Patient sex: F
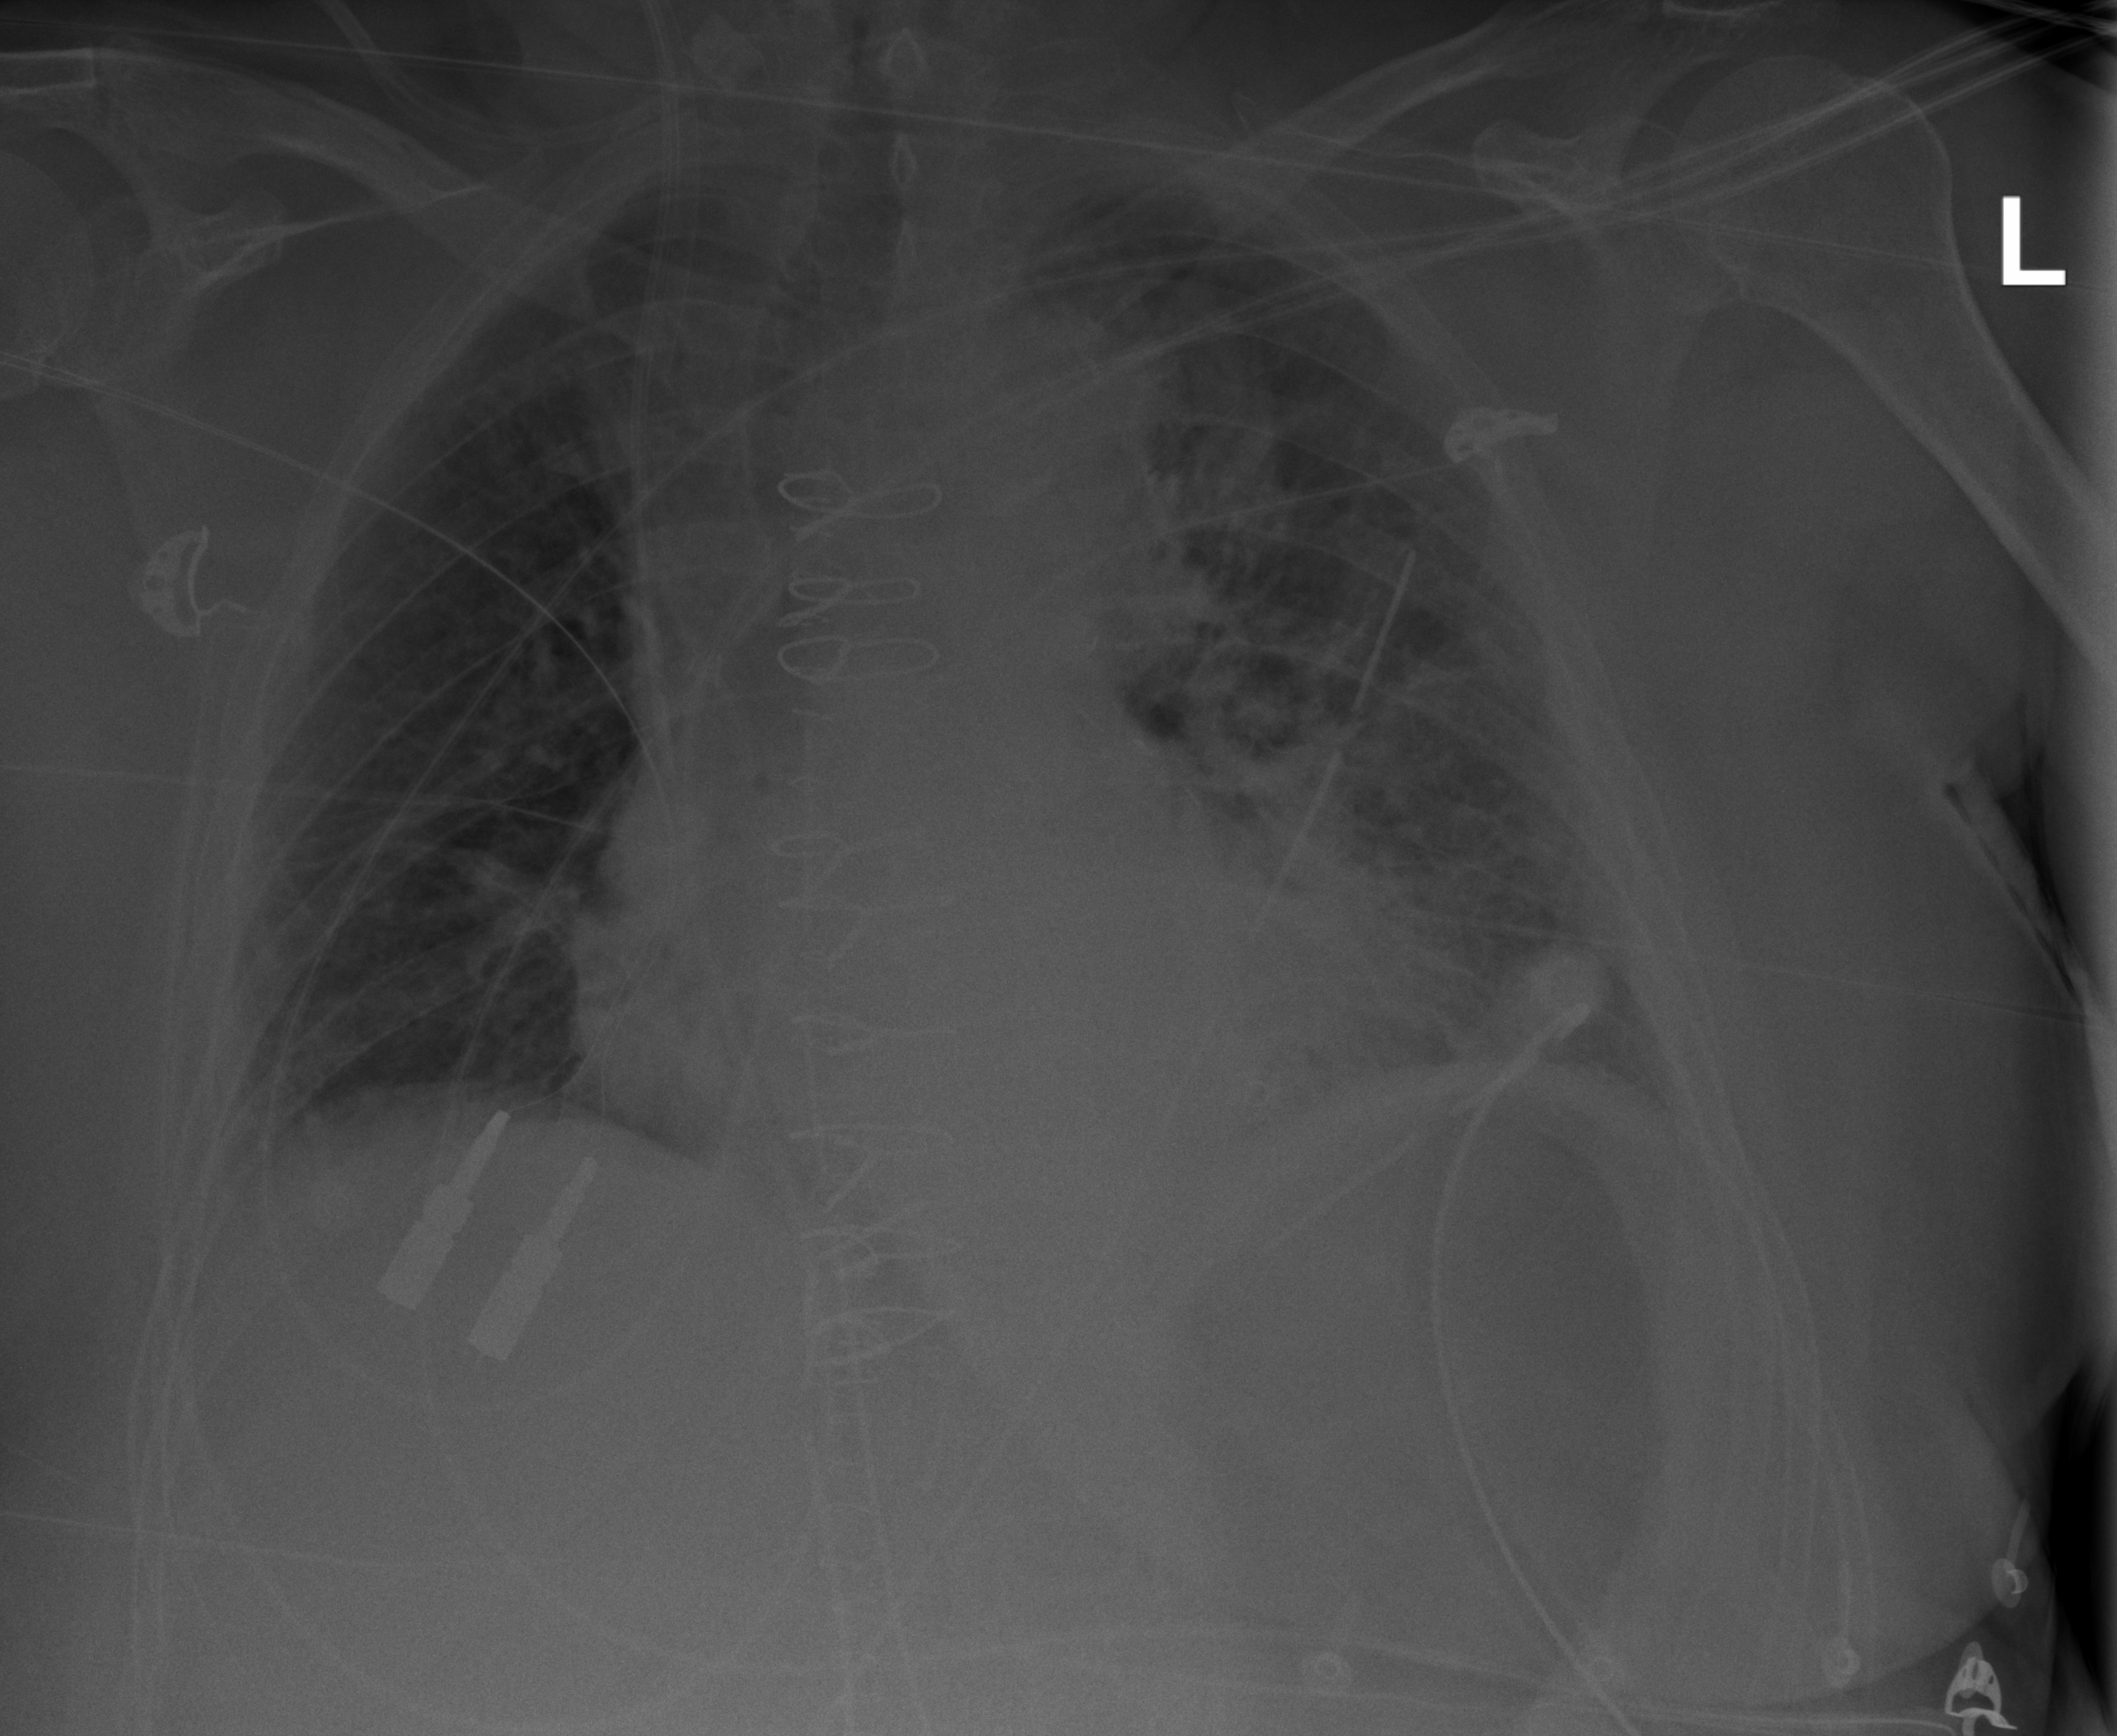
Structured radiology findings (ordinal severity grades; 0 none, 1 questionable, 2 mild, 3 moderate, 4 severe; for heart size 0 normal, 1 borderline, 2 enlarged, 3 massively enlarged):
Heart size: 2
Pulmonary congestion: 2
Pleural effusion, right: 1
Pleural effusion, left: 1
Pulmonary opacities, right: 0
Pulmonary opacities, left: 2
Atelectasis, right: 2
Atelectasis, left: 2